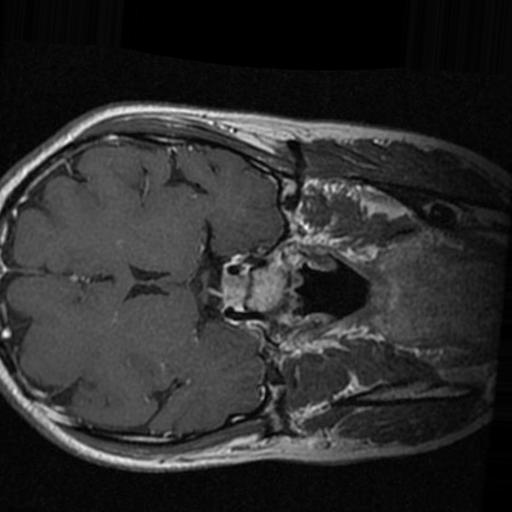
Label: brain_tumor